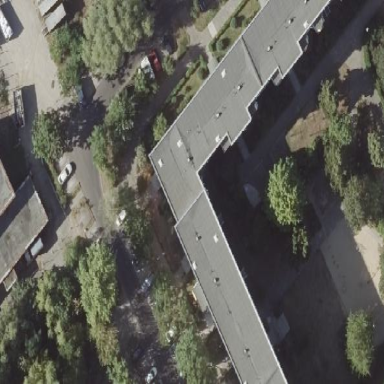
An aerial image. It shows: Flat-roofed apartment building with tar paper roofing material.